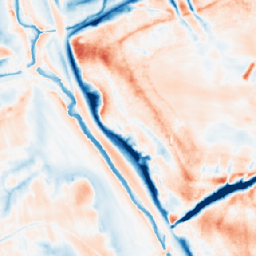
Category: multiscale
Decomposition family: dog_multiscale
Decomposition parameters: sigma_ratio: 1.6
n_scales: 6
base_sigma: 0.5
Upsampling method: area
Upsampling parameters: scale: 4
Upsampling scale: 4